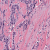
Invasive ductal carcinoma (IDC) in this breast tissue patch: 1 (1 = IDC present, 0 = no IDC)